Question: I've been trying for days to find a way to group 'RadioToolButtons' in pygobject without success. There is no '*.RadioToolButton.join_group(*)' method like 'RadioButton's.
'''
## Toolbar
self.mainWindow.mainBox.mainToolbar = Gtk.Toolbar()
self.mainWindow.mainBox.mainToolbar.get_style_context().add_class(Gtk.STYLE_CLASS_PRIMARY_TOOLBAR)
self.mainWindow.mainBox.mainToolbar.set_style(Gtk.ToolbarStyle.BOTH)
self.mainWindow.mainBox.mainToolbar.radioGroup = list() # *.radioGroup = [] Does not work either.
## Left toolbar separator
self.mainWindow.mainBox.mainToolbar.leftSeparator = Gtk.SeparatorToolItem(draw = False)
self.mainWindow.mainBox.mainToolbar.leftSeparator.set_expand(True)
## Overview toggle button
self.mainWindow.mainBox.mainToolbar.overviewRadio = Gtk.RadioToolButton(Gtk.STOCK_HOME)
self.mainWindow.mainBox.mainToolbar.overviewRadio.set_group(self.mainWindow.mainBox.mainToolbar.radioGroup)
self.mainWindow.mainBox.mainToolbar.overviewRadio.set_is_important(True)
self.mainWindow.mainBox.mainToolbar.overviewRadio.set_label("Overview")
self.mainWindow.mainBox.mainToolbar.overviewRadio.connect("clicked", self.on_overviewRadio_clicked)
self.mainWindow.mainBox.mainToolbar.overviewRadio.set_border_width(4)
## Basic settings toggle button
self.mainWindow.mainBox.mainToolbar.basicRadio = RadioToolButton(Gtk.STOCK_PROPERTIES)
self.mainWindow.mainBox.mainToolbar.basicRadio.set_group(self.mainWindow.mainBox.mainToolbar.radioGroup)
self.mainWindow.mainBox.mainToolbar.basicRadio.set_is_important(True)
self.mainWindow.mainBox.mainToolbar.basicRadio.set_label("Basic")
self.mainWindow.mainBox.mainToolbar.basicRadio.connect("clicked", self.on_basicRadio_clicked)
self.mainWindow.mainBox.mainToolbar.basicRadio.set_border_width(4)
## Right toolbar separator
self.mainWindow.mainBox.mainToolbar.rightSeparator = Gtk.SeparatorToolItem(
draw = False)
self.mainWindow.mainBox.mainToolbar.rightSeparator.set_expand(True)
'''
(Not all of my code - '*.show_all()' is not the issue)

What am I doing wrong? How can I group these two buttons?
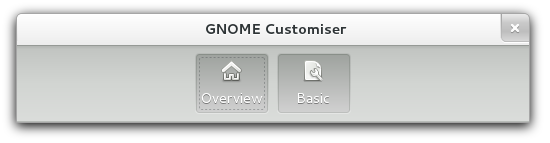
Answer: Create the second radio button so it's in the first radio button's group using:
'''
Gtk.RadioToolButton.new_with_stock_from_widget(first_button, Gtk.STOCK_PROPERTIES)
'''
PS. Looks like the UI task you are trying to accomplish might be better done with a 'Notebook'?